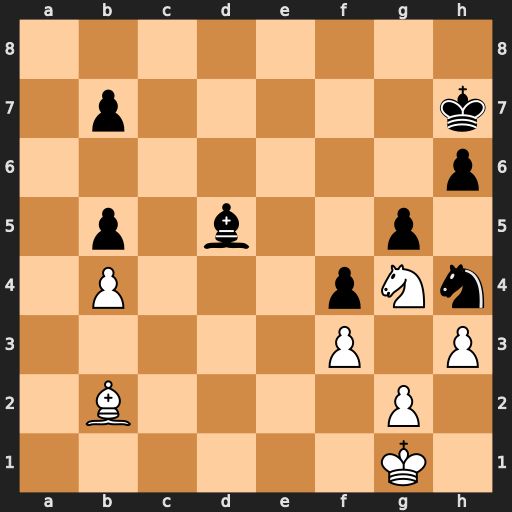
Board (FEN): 8/1p5k/7p/1p1b2p1/1P3pNn/5P1P/1B4P1/6K1
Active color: w
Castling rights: -
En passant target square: -
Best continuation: Nf6+ Kg6 Nxd5